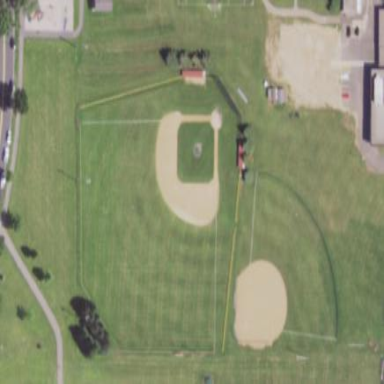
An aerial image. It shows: Baseball pitch for leisure land.